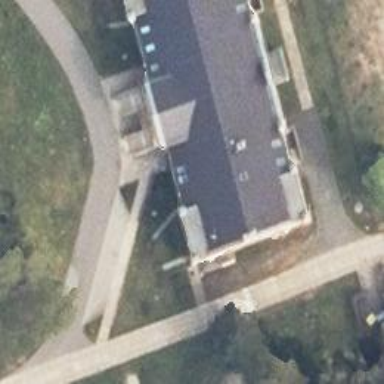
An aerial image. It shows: Community centre.